Question: I notice that my app starts to become sluggish when I change urls too many times. I suspect this is because I have the routes set up in a way that they are instantiating a new view every time the url is visited, not sure if there is another way to do this. It may be that I don't understand javascript enough.What is happening to the views that I instantiated after they are not being used anymore, or in other words when I visit a new route?
'''
var Router = Backbone.Router.extend({
routes: {
'':'doSomething',
'helloworld':'doSomethingElse'
}
});
var app_router = new Router;
app_router.on('route:doSomething', function() {
var thing = new SomeModel();
new someView({model : thing});
});
app_router.on('route:doSomethingElse', function() {
var thing = new SomeModel();
new someOtherView({model : thing});
});
'''
so in this simple example, if I were to click back and fourth on links '<a href="#">' and '<a href="#helloworld">' would there just be a build up of view and model objects? and if so would it be a problem.I would imagine that memory would be eaten up but I may just not be understanding things correctly.
Here is a screenshot of the timeline as I click back and fourth between two routes. It seems that there is a build up of listeners which I am guessing is coming from the event listeners that I have set on one of the particular views. I think it is creating new listeners on every instantiation.

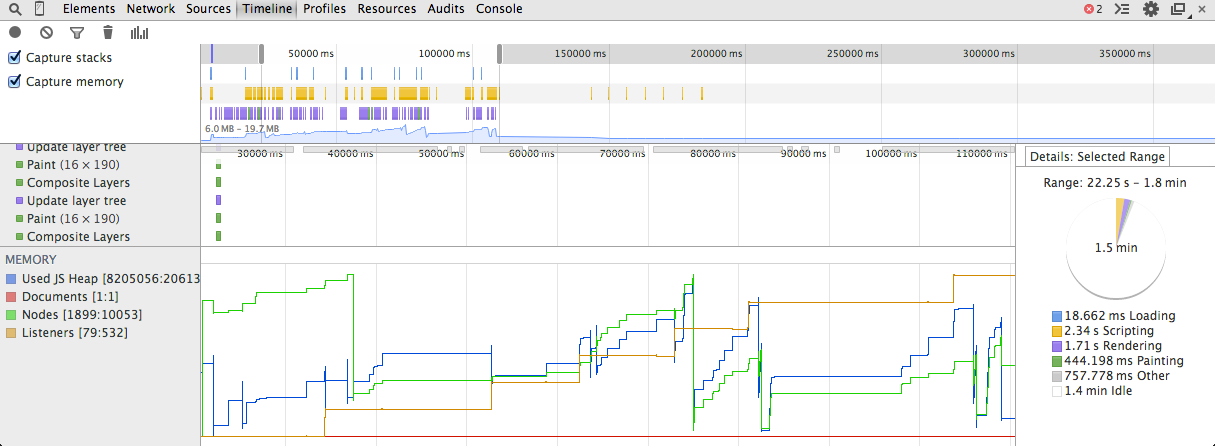
Answer: I think you are producing "zombie" views. Thishappens when you create a view like:
'''
new someOtherView({model : thing});
'''
which probably contains event bindings to DOM elements. Next time when you hit the same route again, you just create another view, with new bindings, and without unbinding the events of the previous view.
Derick Bailey wrote a great article on this:
<URL>
to simplify, you have to implement a close mechanism in your views, and close them (unbind the registered events) before creating a new one.
My Backbone views usually have a 'close' method:
'''
close: function () {
this.model.stopListening();
// unbind other stuff
}
'''
while my routers always holding references to the previously created views:
'''
app_router.on('route:doSomething', function(id) {
var thing = new SomeModel();
if (this.currentSomeView) {
this.currentSomeView.close(); // this will unbind the previously registered events
}
this.currentSomeView = new someView({model : thing});
});
'''